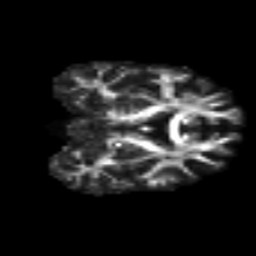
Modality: FA
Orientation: coronal
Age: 42
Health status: ill
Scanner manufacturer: philips
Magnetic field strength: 3 T
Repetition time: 9 s
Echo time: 0.127 s